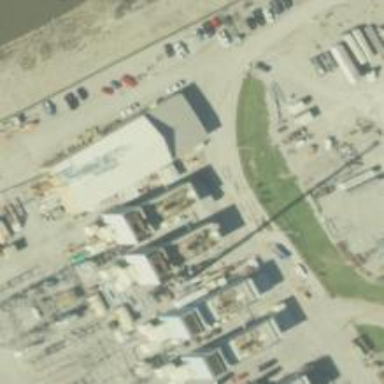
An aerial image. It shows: Gas turbine power generator.